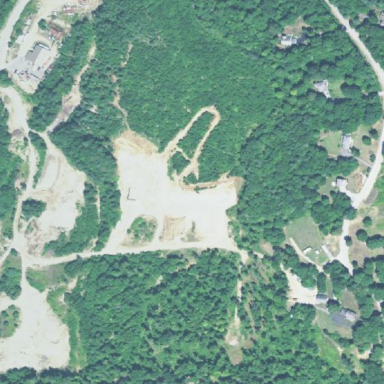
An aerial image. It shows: Quarry area.